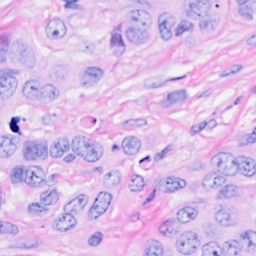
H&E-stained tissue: Breast